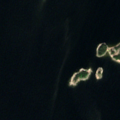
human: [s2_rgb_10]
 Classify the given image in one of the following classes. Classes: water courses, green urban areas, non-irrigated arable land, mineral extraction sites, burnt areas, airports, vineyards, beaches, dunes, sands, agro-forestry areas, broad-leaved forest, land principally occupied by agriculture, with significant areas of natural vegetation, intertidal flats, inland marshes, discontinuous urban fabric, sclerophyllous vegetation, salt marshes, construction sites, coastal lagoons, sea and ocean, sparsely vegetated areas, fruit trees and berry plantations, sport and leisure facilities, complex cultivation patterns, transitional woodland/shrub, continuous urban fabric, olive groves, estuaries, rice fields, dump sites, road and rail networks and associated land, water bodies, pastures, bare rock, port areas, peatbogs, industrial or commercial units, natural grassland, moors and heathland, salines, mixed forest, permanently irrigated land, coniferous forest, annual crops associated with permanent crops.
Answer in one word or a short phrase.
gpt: coniferous forest, sea and ocean